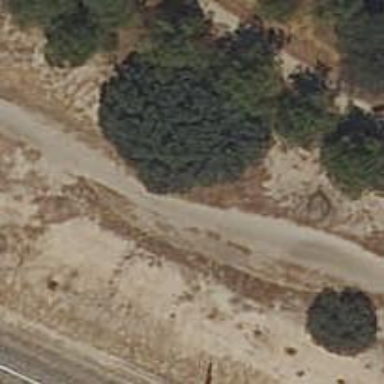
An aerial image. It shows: Dirt path.